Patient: sex M, age 57
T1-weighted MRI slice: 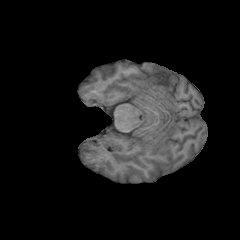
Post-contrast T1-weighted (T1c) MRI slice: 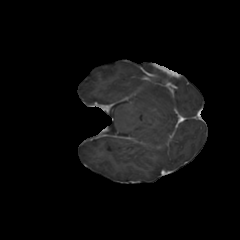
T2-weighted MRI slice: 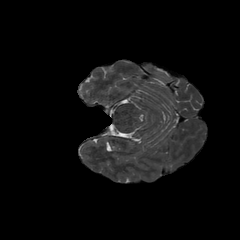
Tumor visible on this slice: no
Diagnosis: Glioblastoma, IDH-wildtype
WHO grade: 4